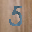
Label: 5